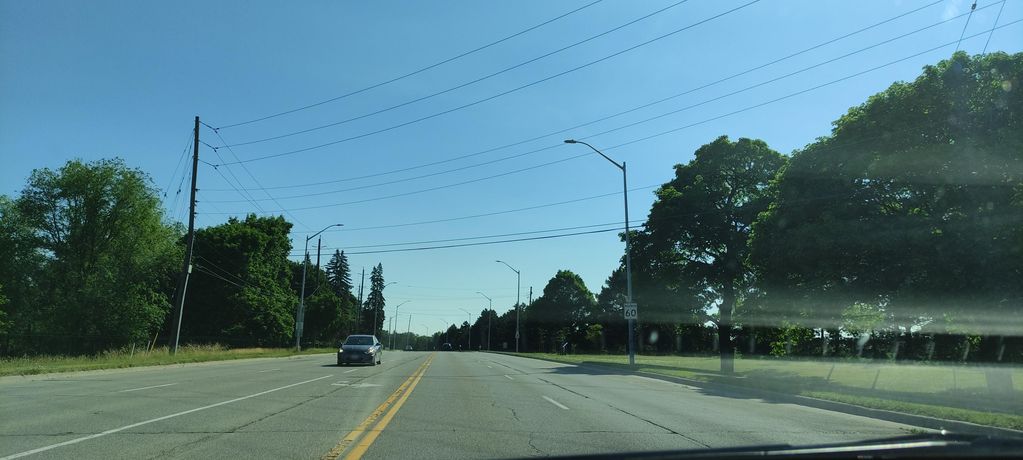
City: hamilton